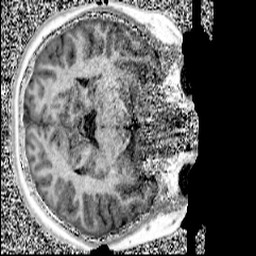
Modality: UNIT1
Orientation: axial
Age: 13
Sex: male
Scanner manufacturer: siemens
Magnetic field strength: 3 T
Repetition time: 4 s
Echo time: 0.00299 s